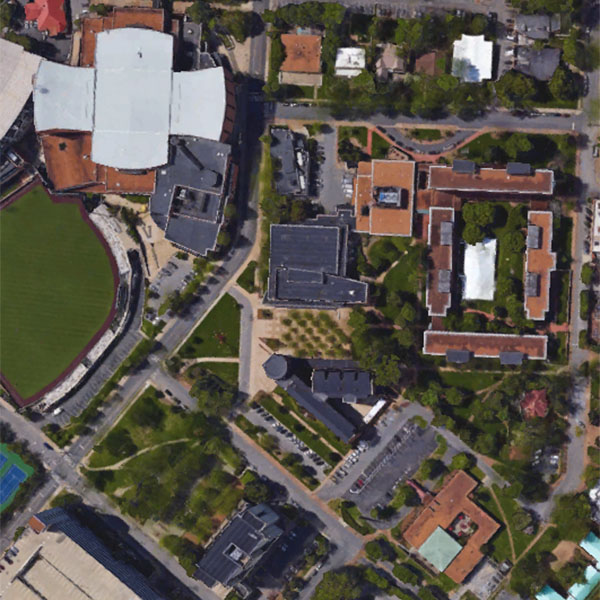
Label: School